Interaction volume radius: 5 \u00c5
Interaction volume height: 25 \u00c5
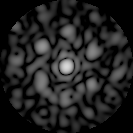
Disorder parameter: 0.7057